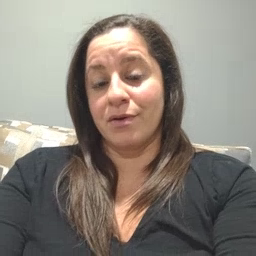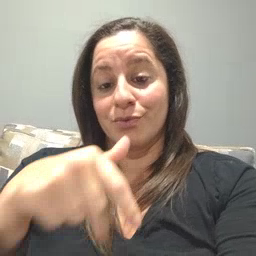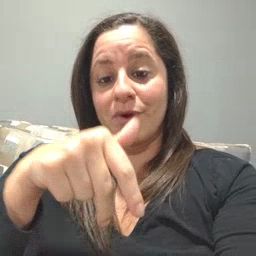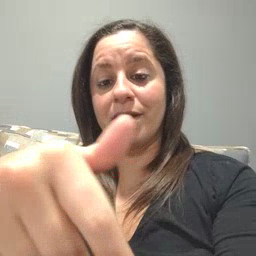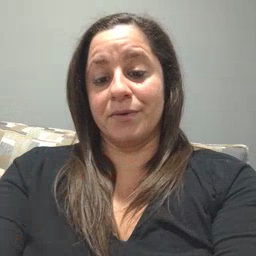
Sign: ride